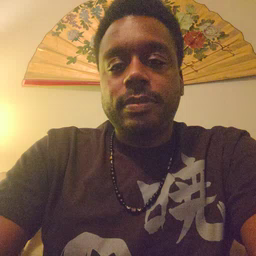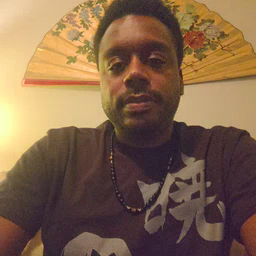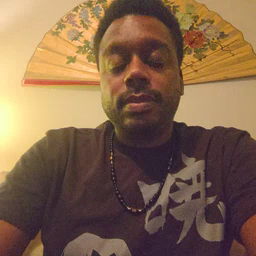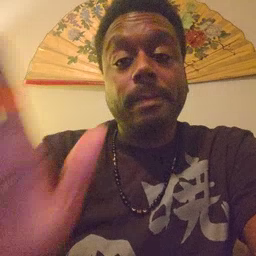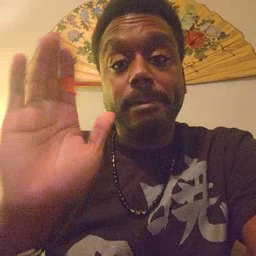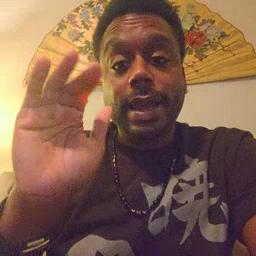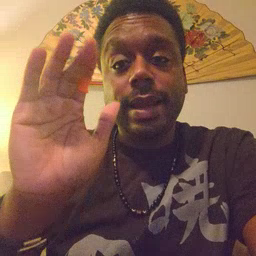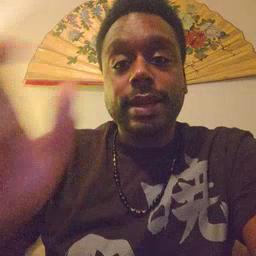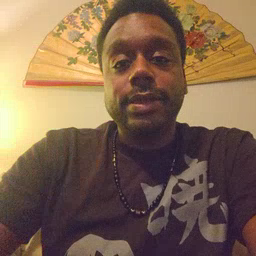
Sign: bye